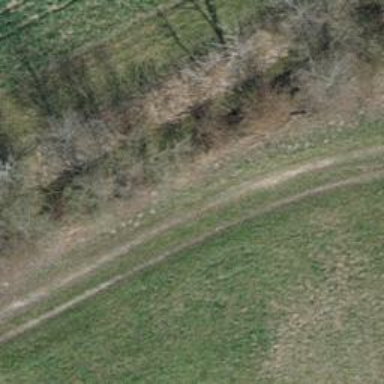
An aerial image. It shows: Track with compacted grade3 surface.